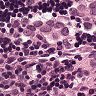
Metastatic tissue present: yes